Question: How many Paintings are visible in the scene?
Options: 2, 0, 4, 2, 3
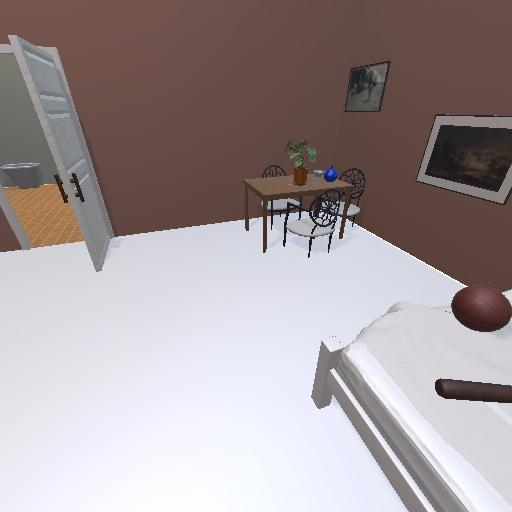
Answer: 2